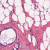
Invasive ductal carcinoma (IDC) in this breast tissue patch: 0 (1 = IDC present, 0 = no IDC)